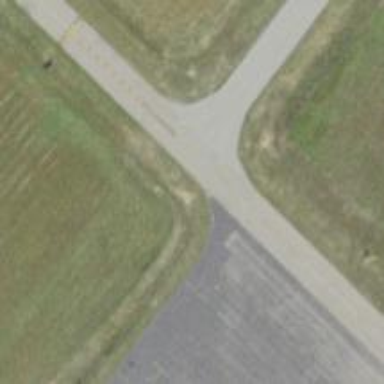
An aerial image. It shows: View of taxiway at the airport.